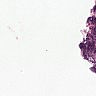
Metastatic tissue present: no